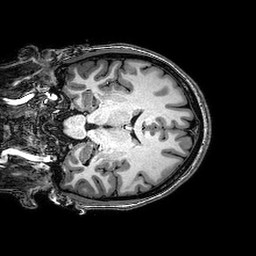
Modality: T1w
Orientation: coronal
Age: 26
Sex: female
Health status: healthy
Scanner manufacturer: philips
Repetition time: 0.008192 s
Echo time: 0.00375 s